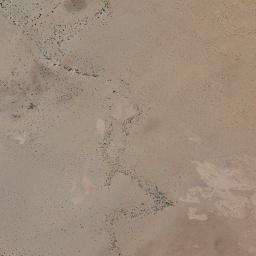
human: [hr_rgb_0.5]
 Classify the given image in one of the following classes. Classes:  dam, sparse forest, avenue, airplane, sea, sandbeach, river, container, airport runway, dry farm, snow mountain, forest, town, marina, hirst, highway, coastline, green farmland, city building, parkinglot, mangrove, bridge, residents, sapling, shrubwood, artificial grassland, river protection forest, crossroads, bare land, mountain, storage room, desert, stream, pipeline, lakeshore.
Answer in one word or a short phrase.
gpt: bare land